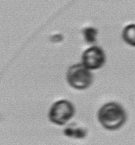
Label: Phaeocystis